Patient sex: M
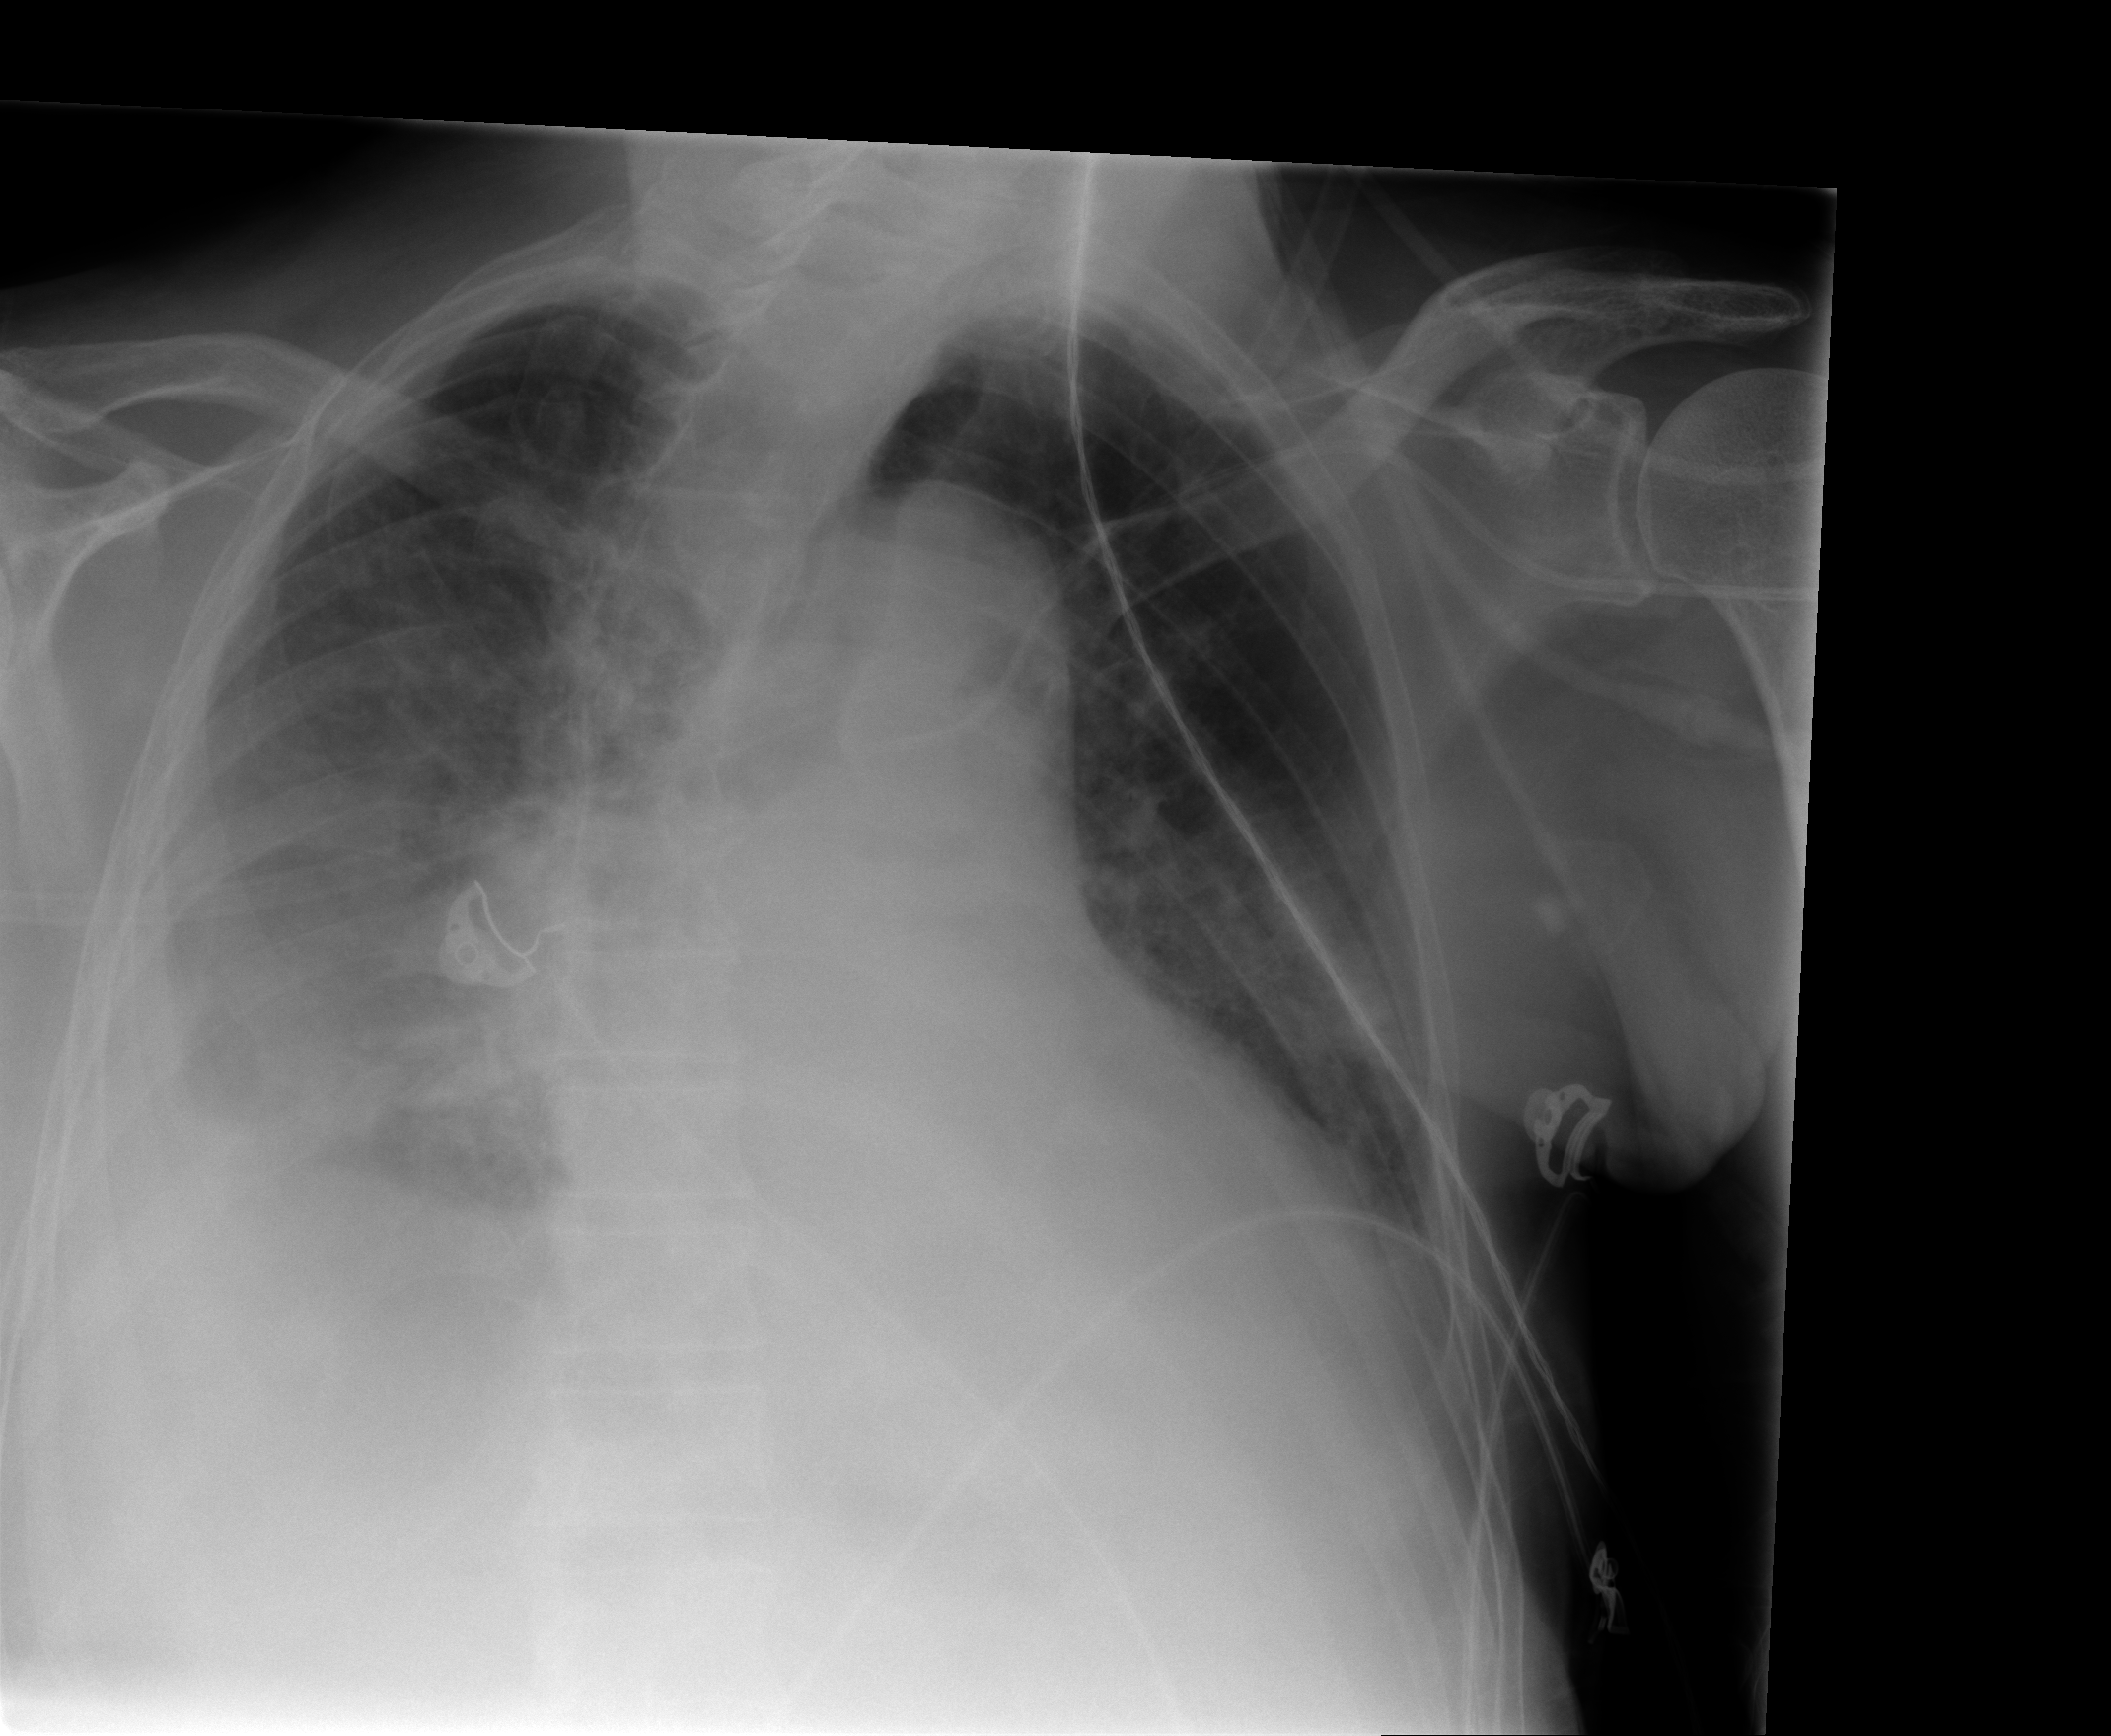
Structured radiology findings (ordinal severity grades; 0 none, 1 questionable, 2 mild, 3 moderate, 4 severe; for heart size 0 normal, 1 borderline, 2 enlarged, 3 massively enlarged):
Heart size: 2
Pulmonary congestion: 1
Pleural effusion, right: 2
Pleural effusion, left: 1
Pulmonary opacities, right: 1
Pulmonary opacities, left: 0
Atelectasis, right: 2
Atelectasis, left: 2